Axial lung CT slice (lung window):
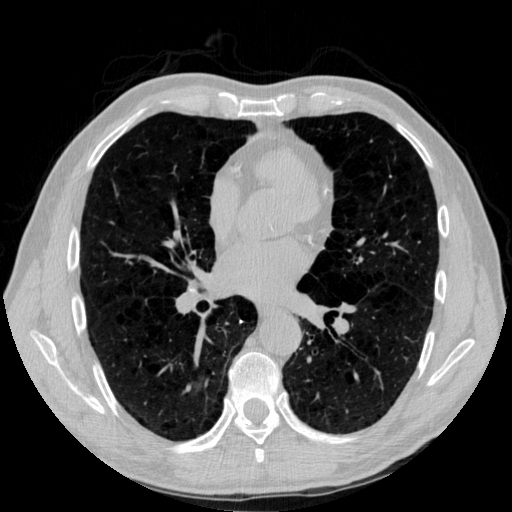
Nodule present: no